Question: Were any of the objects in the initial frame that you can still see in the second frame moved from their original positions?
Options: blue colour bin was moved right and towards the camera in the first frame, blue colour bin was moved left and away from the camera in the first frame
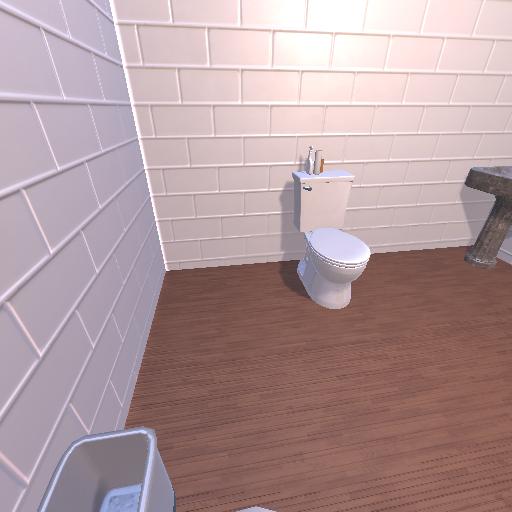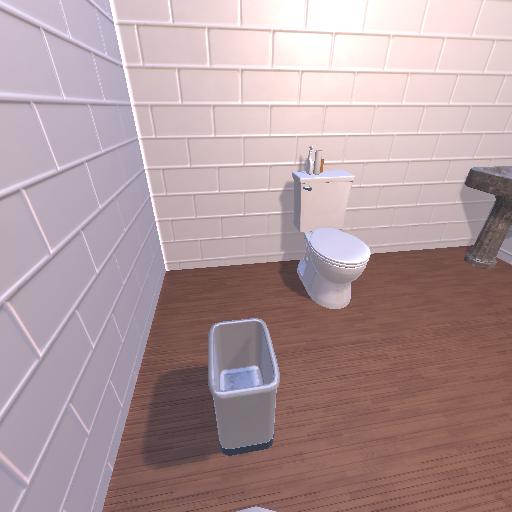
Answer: blue colour bin was moved right and towards the camera in the first frame